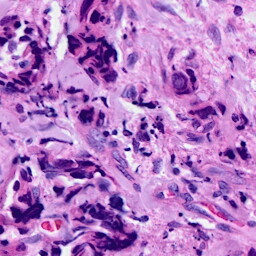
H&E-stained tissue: Breast